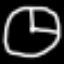
Label: clock